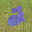
Label: 2